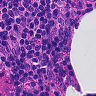
Metastatic tissue present: no